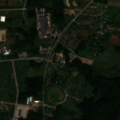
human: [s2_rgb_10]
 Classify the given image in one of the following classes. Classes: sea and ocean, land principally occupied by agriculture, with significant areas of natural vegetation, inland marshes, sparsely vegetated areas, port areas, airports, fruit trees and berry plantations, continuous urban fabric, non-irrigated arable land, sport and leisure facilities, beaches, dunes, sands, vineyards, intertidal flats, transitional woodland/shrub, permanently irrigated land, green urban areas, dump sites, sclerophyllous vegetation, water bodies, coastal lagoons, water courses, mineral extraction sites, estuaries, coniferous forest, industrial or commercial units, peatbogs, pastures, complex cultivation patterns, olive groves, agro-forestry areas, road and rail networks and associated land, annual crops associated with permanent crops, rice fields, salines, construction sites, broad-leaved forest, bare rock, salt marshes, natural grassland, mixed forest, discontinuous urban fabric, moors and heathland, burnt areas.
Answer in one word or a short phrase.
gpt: industrial or commercial units, pastures, complex cultivation patterns, land principally occupied by agriculture, with significant areas of natural vegetation, mixed forest, water courses